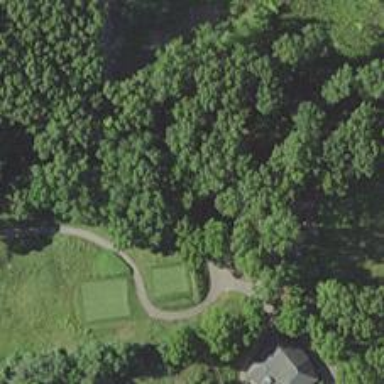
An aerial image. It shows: Golf cartpath that is also road path.